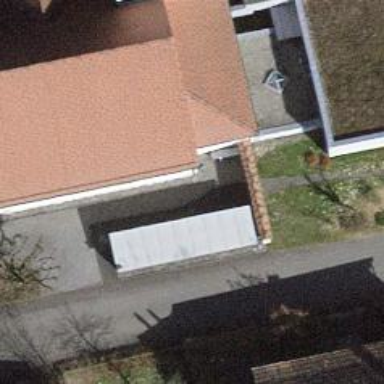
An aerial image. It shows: Museum featuring gallery.